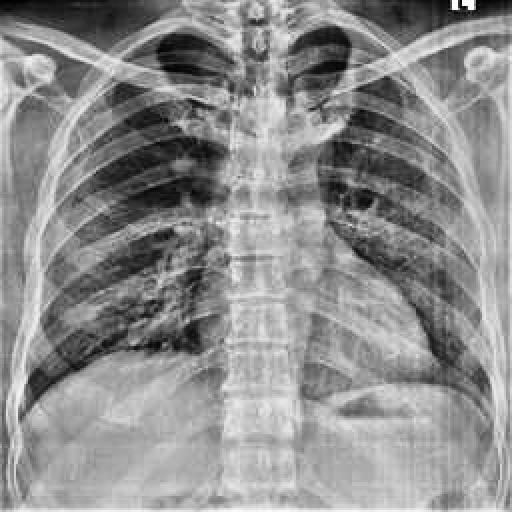
Finding: NORMAL